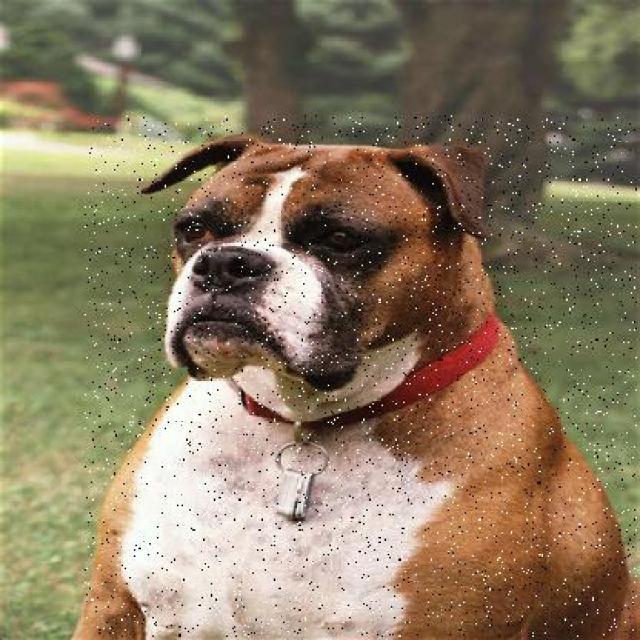
Healthy canine skin — no visible lesions, inflammation, or abnormalities. The skin and coat appear normal.